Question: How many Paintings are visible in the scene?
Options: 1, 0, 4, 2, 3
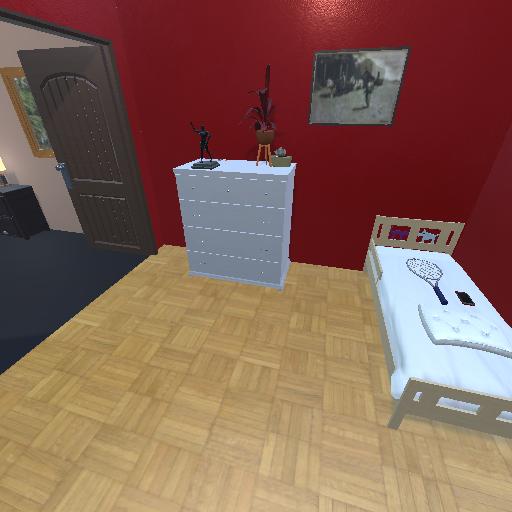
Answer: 1